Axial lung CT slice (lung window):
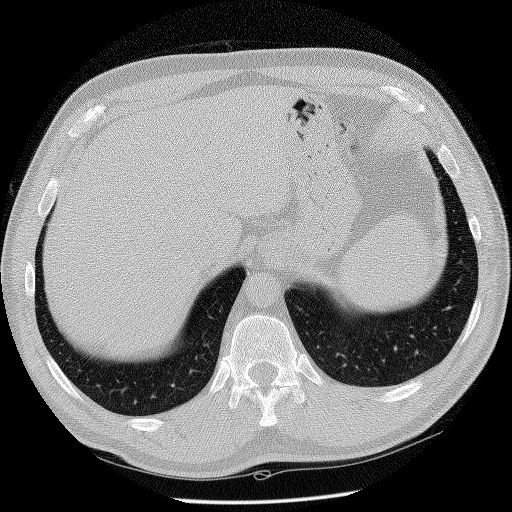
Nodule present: no